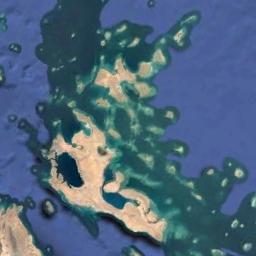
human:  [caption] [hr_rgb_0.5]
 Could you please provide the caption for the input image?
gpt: There are many islands of different shapes and sizes .

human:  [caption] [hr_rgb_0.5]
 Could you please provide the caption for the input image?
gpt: There is a group of yellow islands on the blue sea with a land next to it .

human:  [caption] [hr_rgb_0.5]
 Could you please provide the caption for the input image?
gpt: The archipelago with lots of islands of different sizes is surrounded by light blue waters .

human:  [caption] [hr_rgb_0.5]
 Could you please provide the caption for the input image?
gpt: The whole island is green .

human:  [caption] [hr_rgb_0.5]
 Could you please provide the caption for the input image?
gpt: There are group of yellow islands on a blue sea .